Interaction volume radius: 10 \u00c5
Interaction volume height: 25 \u00c5
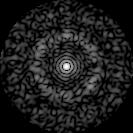
Disorder parameter: 0.8448